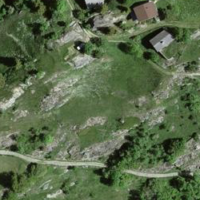
EUNIS habitat code: 24
Species observed at this site:
Satyrus ferula